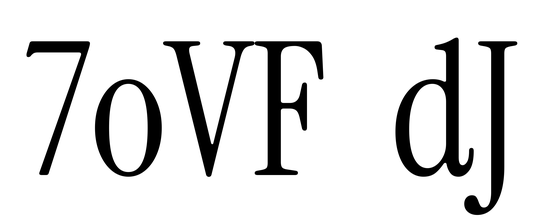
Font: InstrumentSerif-Regular